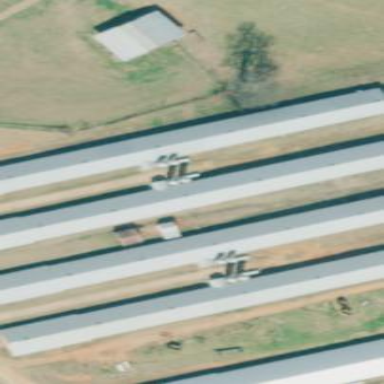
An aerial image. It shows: Poultry house.